Question: I'm using watir-webdriver to drive IE to test a website using a SSL certificate for another website. (the production version of same website)
When I visit my site, I get a page that looks like this (Since the security certificate is bad)

The watir documentation has a workaround for this <URL>
my_browser.link(:id, "overridelink").click
When I try to run this in the ruby console, I get an error.
'''
irb(main):050:0> b.link(:id, "overridelink").click
Selenium::WebDriver::Error::UnexpectedJavascriptError: Unable to find element with xpath == .//a[@id='overridelink']
from C:/Ruby187/lib/ruby/gems/1.8/gems/selenium-webdriver-2.8.0/lib/selenium/webdriver/remote/response.rb:45:in 'assert_ok'
from C:/Ruby187/lib/ruby/gems/1.8/gems/selenium-webdriver-2.8.0/lib/selenium/webdriver/remote/response.rb:15:in 'initialize'
from C:/Ruby187/lib/ruby/gems/1.8/gems/selenium-webdriver-2.8.0/lib/selenium/webdriver/remote/http/common.rb:54:in 'new'
from C:/Ruby187/lib/ruby/gems/1.8/gems/selenium-webdriver-2.8.0/lib/selenium/webdriver/remote/http/common.rb:54:in 'create_response'
from C:/Ruby187/lib/ruby/gems/1.8/gems/selenium-webdriver-2.8.0/lib/selenium/webdriver/remote/http/default.rb:64:in 'request'
from C:/Ruby187/lib/ruby/gems/1.8/gems/selenium-webdriver-2.8.0/lib/selenium/webdriver/remote/http/common.rb:35:in 'call'
from C:/Ruby187/lib/ruby/gems/1.8/gems/selenium-webdriver-2.8.0/lib/selenium/webdriver/remote/bridge.rb:410:in 'raw_execute'
from C:/Ruby187/lib/ruby/gems/1.8/gems/selenium-webdriver-2.8.0/lib/selenium/webdriver/remote/bridge.rb:388:in 'execute'
from C:/Ruby187/lib/ruby/gems/1.8/gems/selenium-webdriver-2.8.0/lib/selenium/webdriver/remote/bridge.rb:356:in 'find_element_by'
from C:/Ruby187/lib/ruby/gems/1.8/gems/selenium-webdriver-2.8.0/lib/selenium/webdriver/common/search_context.rb:41:in 'find_element'
from C:/Ruby187/lib/ruby/gems/1.8/gems/watir-webdriver-0.3.5/lib/watir-webdriver/locators/element_locator.rb:86:in 'find_first_by_multiple'
from C:/Ruby187/lib/ruby/gems/1.8/gems/watir-webdriver-0.3.5/lib/watir-webdriver/locators/element_locator.rb:33:in 'locate'
from C:/Ruby187/lib/ruby/gems/1.8/gems/watir-webdriver-0.3.5/lib/watir-webdriver/elements/element.rb:263:in 'locate'
from C:/Ruby187/lib/ruby/gems/1.8/gems/watir-webdriver-0.3.5/lib/watir-webdriver/elements/element.rb:245:in 'assert_exists'
from C:/Ruby187/lib/ruby/gems/1.8/gems/watir-webdriver-0.3.5/lib/watir-webdriver/elements/element.rb:65:in 'click'
from (irb):50
from :0irb(main):051:0>
'''
When you look at the html for the error page, the continue link is definitely there.
'''
<tr>
<td >&nbsp;</td>
<td id="continueToSiteAlign" align="left" valign="middle">
<h4 id="continueToSite">
<img src="red_shield.png" ID="ImgOverride" border="0" alt="Not recommended icon" class="actionIcon"><A href='' ID="overridelink" NAME="overridelink" >Continue to this website (not recommended).</A>
</h4>
</td>
</tr>
'''
Does anyone know how to get around this problem?
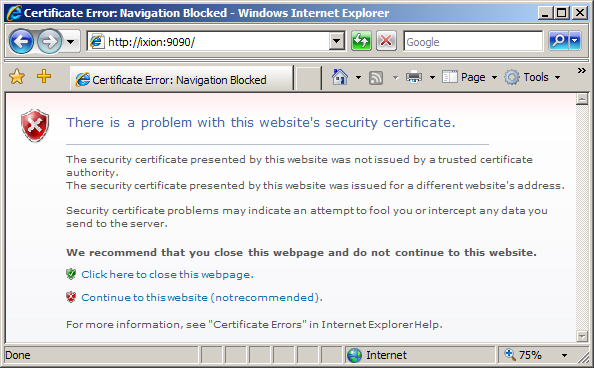
Answer: There is no way to avoid this automatically as far as I know with Watir-WebDriver.
The solution is to make sure IE doesn't care about this error:
1. Tools and select Internet Options
2. Select the Advanced tab
3. Scroll down and uncheck Warn about certificate address mismatch